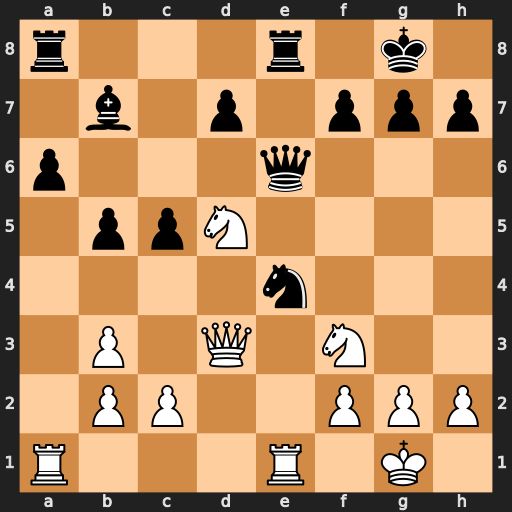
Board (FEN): r3r1k1/1b1p1ppp/p3q3/1ppN4/4n3/1P1Q1N2/1PP2PPP/R3R1K1
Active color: w
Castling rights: -
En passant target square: -
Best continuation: Nc7